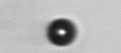
Label: bead